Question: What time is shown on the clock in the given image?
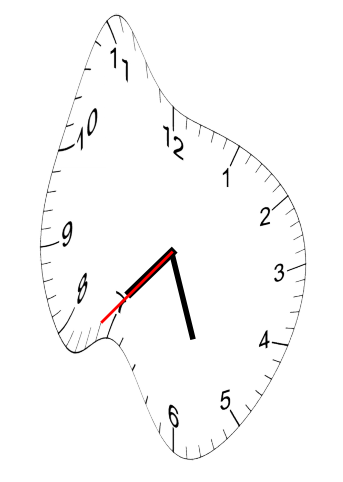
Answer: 07:26:37